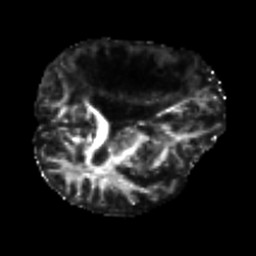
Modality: FA
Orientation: axial
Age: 52
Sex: male
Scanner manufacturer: siemens
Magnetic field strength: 3 T
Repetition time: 7.3 s
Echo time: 0.087 s